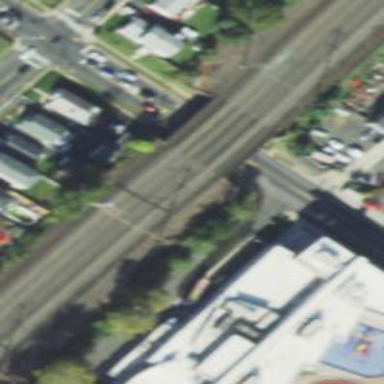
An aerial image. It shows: Railway with electrified contact lines.